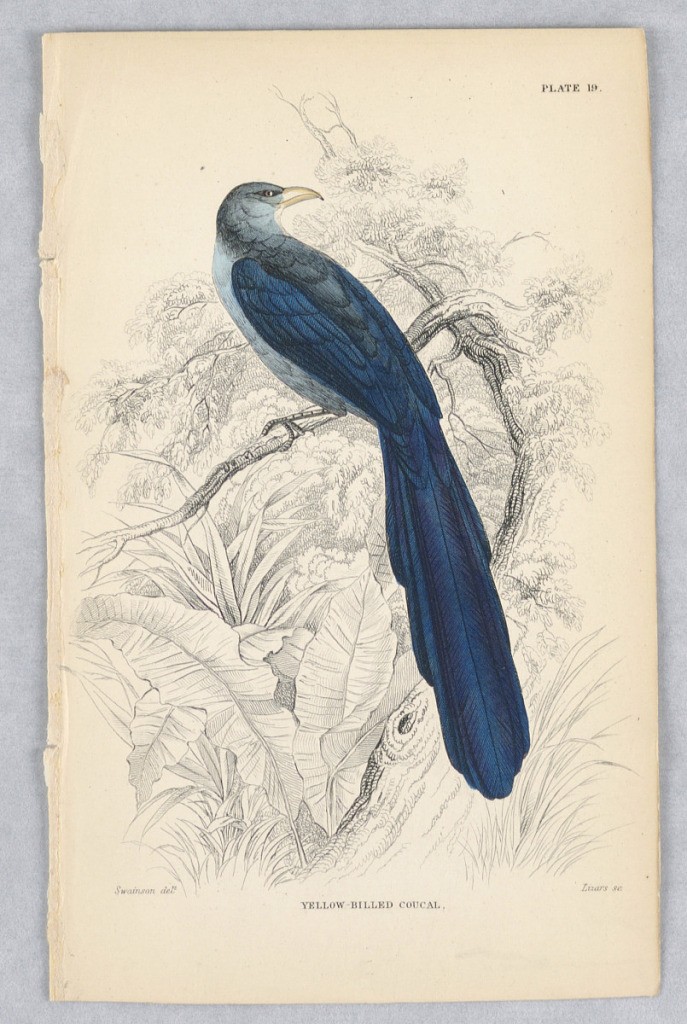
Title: Yellow-Billed Coucal, Plate 19 from Birds of Western Africa
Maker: William Home Lizars, Scottish, 1788 - 1859
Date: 1837
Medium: Engraving, brush and watercolor on paper
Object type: Print
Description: A blue bird with large dark blue tail on a branch in dense jungle foliage. Title and artists' names below.